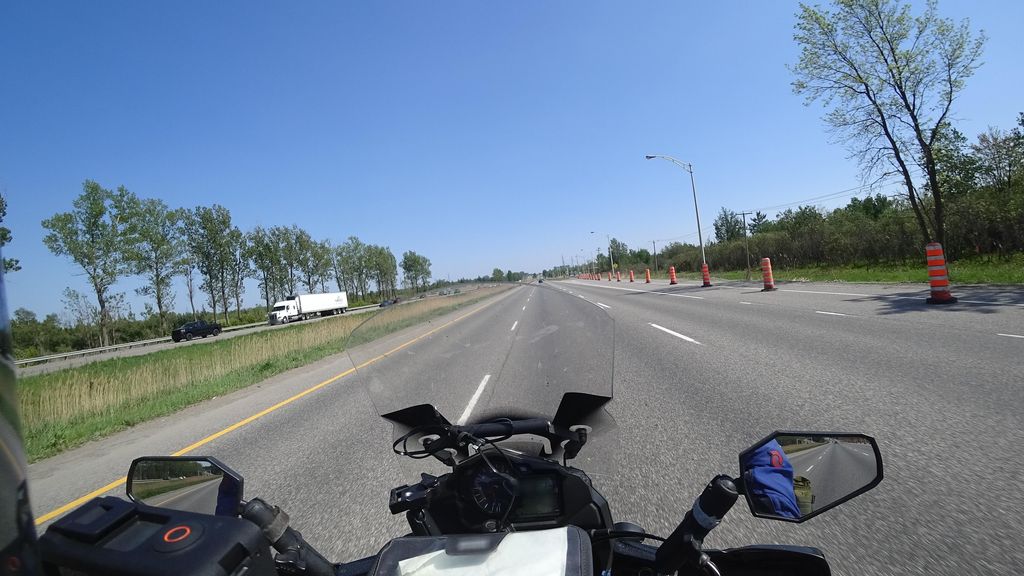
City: quebec_city